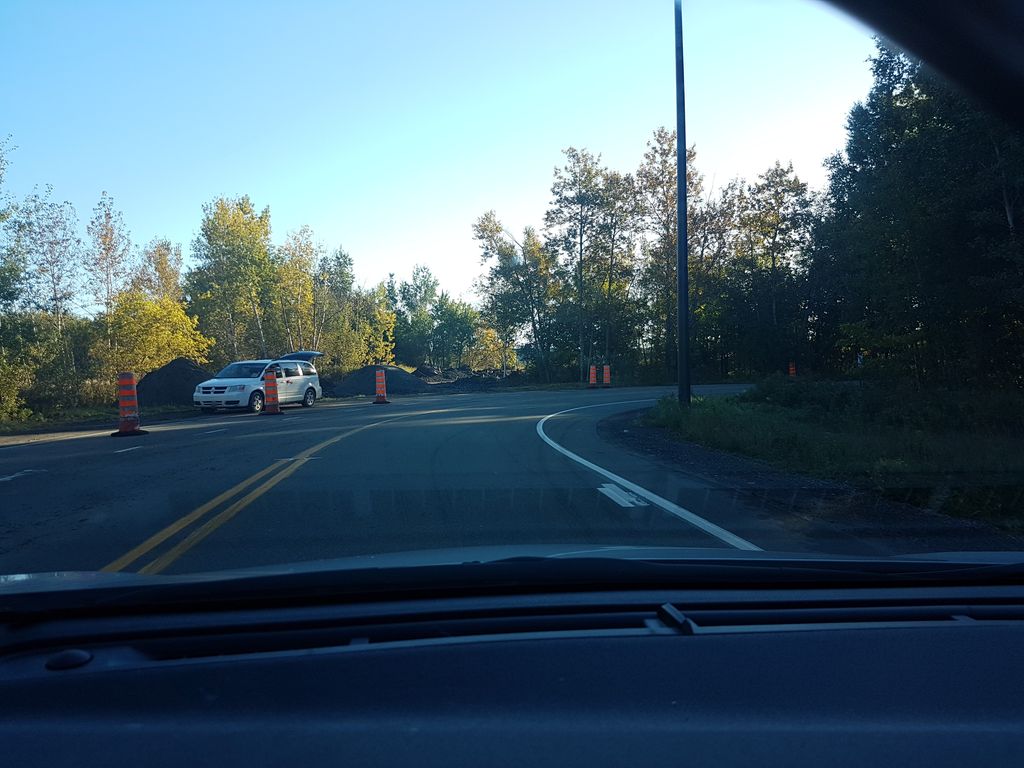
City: quebec_city